You are looking at the envelope spectrum of a bearing's vibration signal. The marked vertical lines are the theoretical fault frequencies for the outer race, inner race, rolling elements, and cage. Based on the visible evidence, which condition applies: normal, inner_race, outer_race, ball?
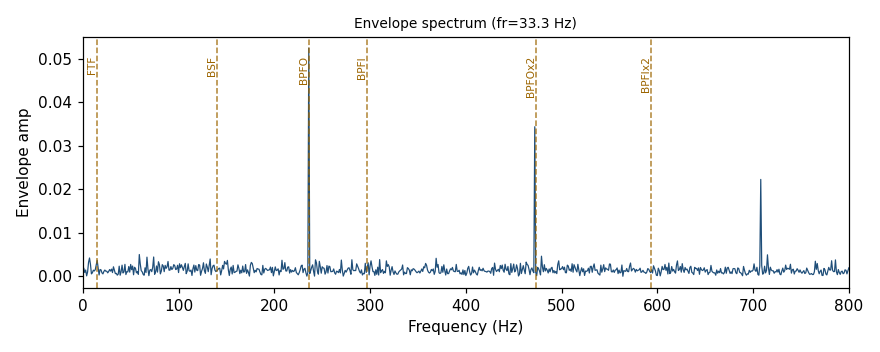
Answer: outer_race